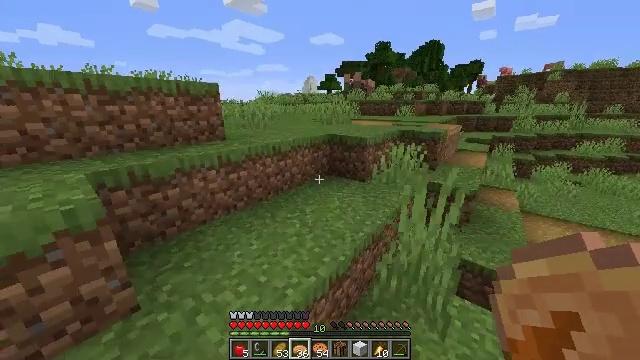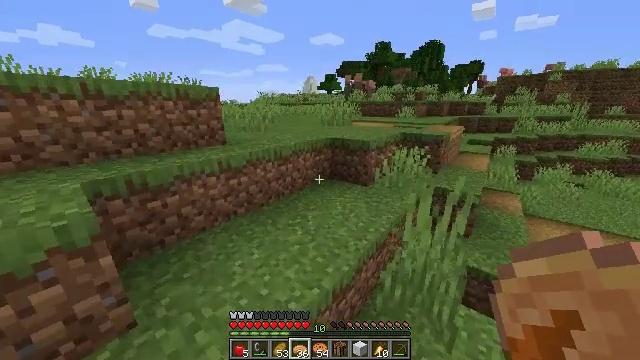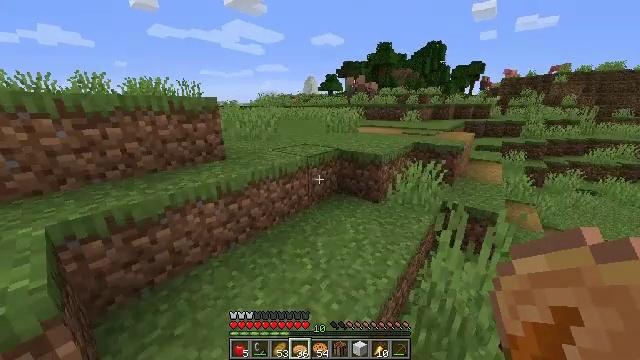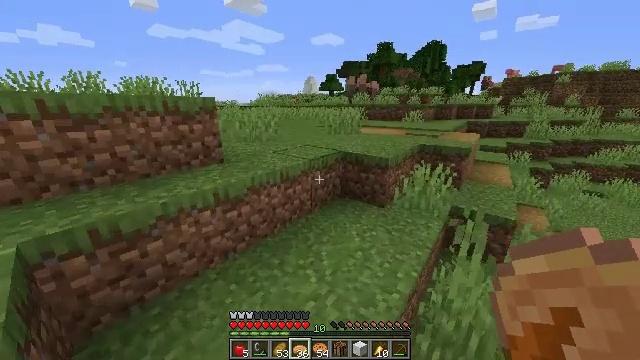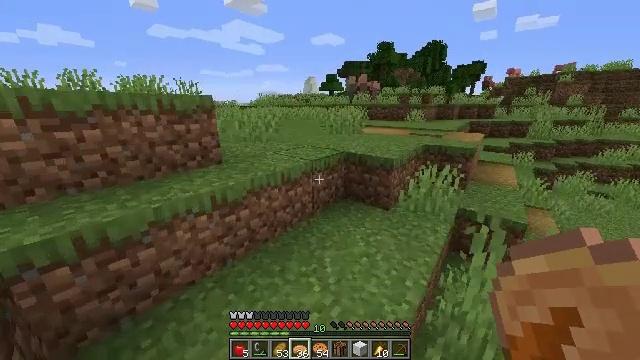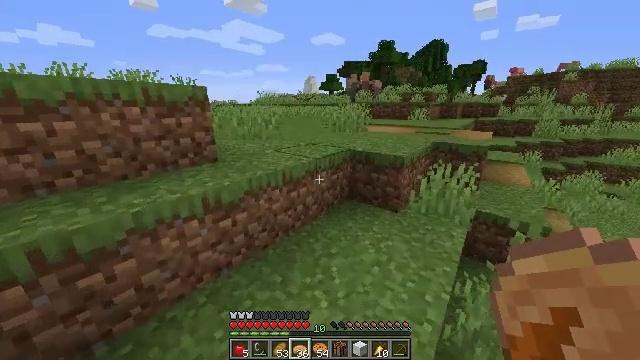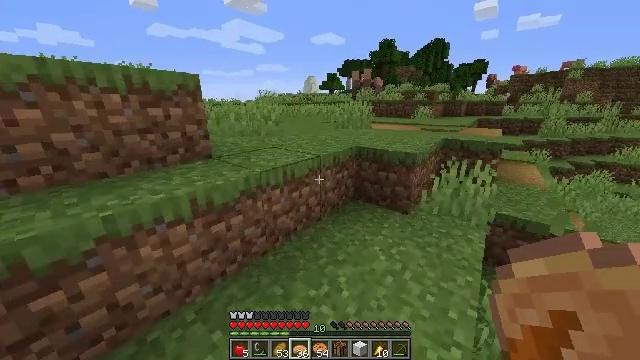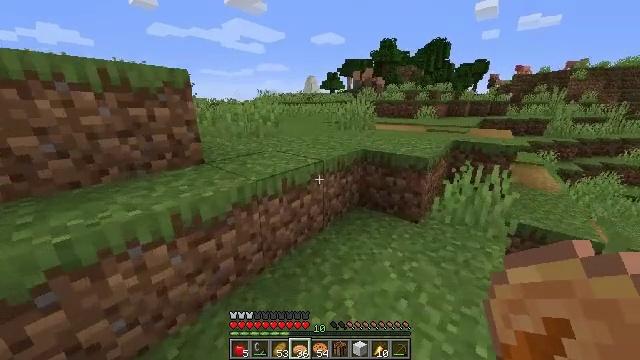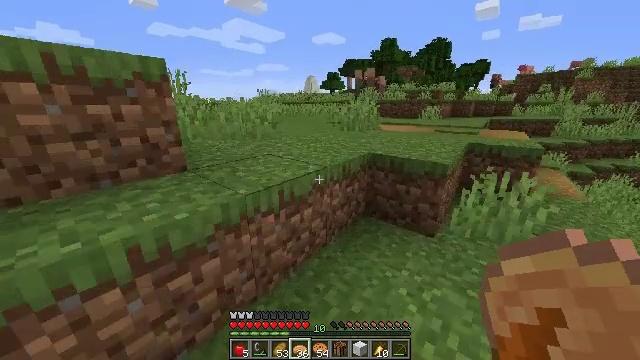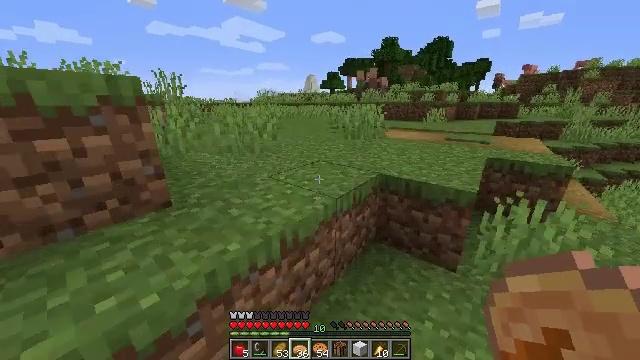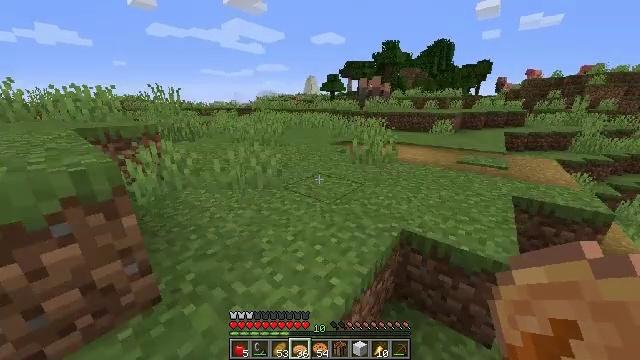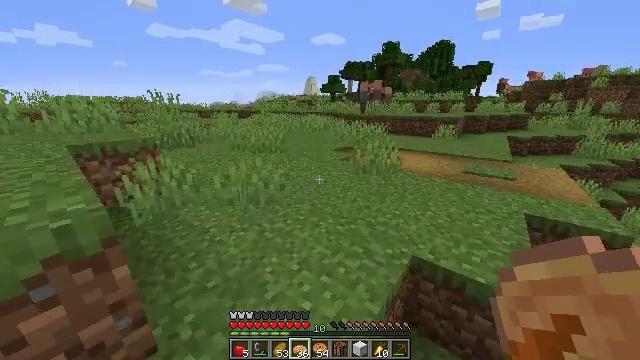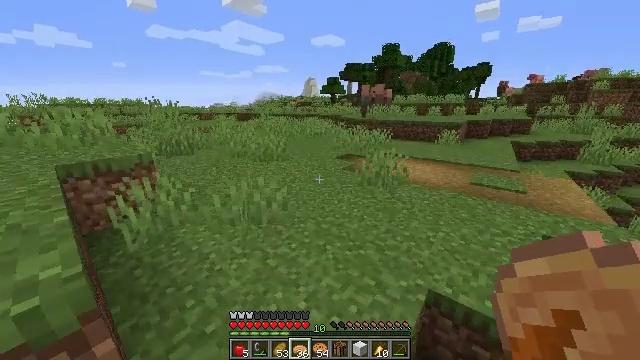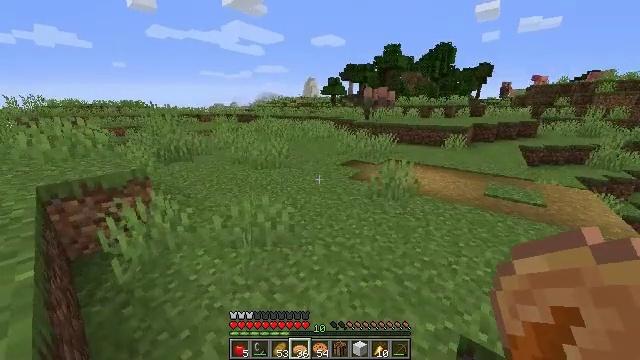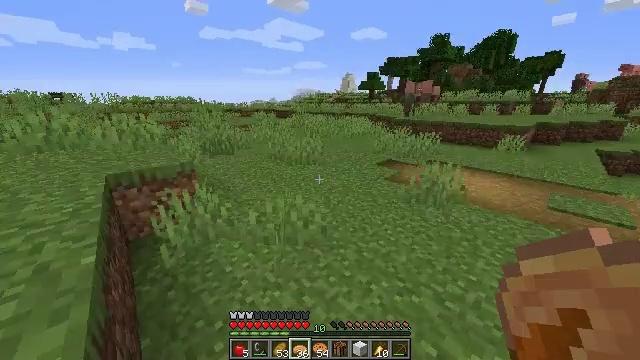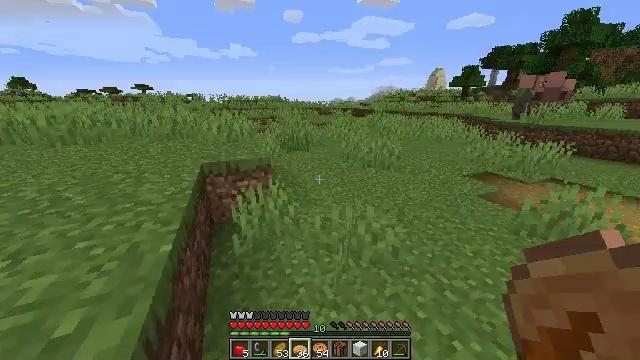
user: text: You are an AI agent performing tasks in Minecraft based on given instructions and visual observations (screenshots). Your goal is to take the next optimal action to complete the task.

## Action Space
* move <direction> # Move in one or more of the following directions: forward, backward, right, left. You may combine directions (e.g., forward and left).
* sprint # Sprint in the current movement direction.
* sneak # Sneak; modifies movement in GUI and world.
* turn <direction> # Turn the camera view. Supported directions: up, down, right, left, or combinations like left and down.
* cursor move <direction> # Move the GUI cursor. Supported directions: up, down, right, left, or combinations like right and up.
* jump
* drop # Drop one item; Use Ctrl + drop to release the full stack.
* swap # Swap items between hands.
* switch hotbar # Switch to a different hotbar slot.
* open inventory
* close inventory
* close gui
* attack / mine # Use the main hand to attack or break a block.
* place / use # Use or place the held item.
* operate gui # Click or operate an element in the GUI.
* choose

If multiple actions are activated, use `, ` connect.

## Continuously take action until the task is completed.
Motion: motion action
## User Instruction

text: Prepare materials and make redstone.
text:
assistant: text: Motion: move forward, jump
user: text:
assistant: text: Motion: move forward, jump
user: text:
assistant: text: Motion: move forward, jump
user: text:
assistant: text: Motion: move forward, jump
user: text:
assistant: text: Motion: move forward, jump
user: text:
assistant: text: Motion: move forward, jump
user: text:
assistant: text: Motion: move forward
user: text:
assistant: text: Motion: move forward
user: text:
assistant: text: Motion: move forward and move left, jump
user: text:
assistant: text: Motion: move forward and move left, jump
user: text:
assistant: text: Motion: move forward and move left, jump
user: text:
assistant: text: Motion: move forward and move left, jump
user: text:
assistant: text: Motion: move forward and move left, jump
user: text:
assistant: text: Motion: move forward and move left, turn left and down, jump
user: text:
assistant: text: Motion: move forward and move left, turn left
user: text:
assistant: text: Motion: move forward and move left, turn left, jump
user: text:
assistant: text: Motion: move forward and move left, turn left, jump
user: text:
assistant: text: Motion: move forward and move left, turn left, jump
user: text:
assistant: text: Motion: move forward and move left, jump
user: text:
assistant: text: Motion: move forward and move left, jump
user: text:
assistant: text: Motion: move forward and move left, jump
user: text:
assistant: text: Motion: move forward and move left, jump
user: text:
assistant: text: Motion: move forward and move left, jump
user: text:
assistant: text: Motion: move forward and move left, turn left, jump
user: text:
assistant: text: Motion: move forward and move left, turn left, jump
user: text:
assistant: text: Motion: move forward, jump
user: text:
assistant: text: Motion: move forward, jump
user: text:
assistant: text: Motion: move forward, jump
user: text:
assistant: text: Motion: move forward, jump
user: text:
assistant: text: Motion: move forward, jump